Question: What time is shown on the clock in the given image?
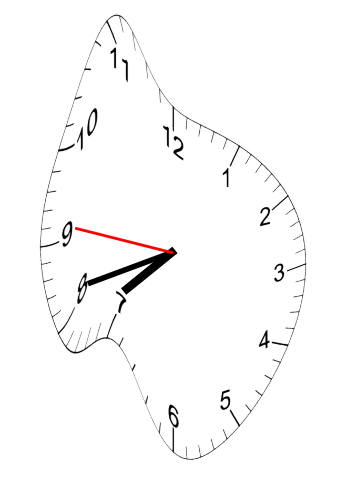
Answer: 07:41:46